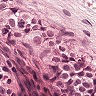
Metastatic tissue present: yes